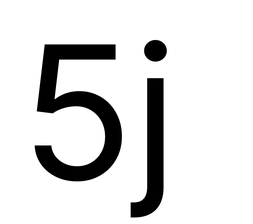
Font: Inter_Regular